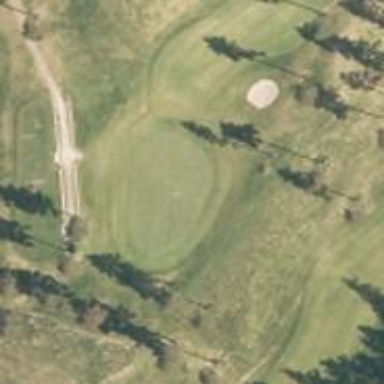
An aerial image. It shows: View of golf hole.